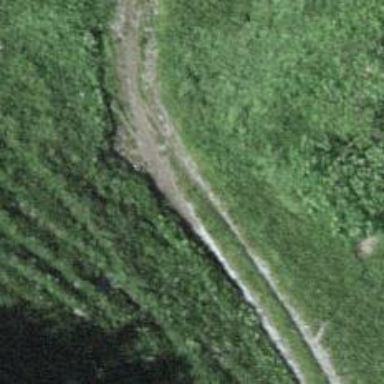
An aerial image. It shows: Track with grade3 tracktype.